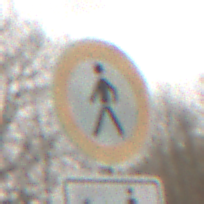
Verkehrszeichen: VerbotFussgaenger
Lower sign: RichtungsangabeDurchPfeile3
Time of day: Midday
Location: Outdoor (Nature)
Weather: Overcast
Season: NotSpecified
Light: Natural